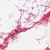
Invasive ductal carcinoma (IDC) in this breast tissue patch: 0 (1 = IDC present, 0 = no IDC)